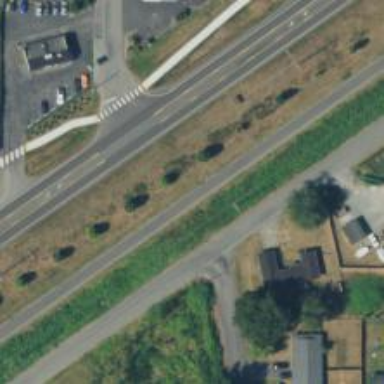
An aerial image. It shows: Abandoned railroad crossing cycleway with asphalt surface. The area shows the ruins of the railway.